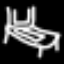
Label: chair